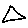
Label: triangle